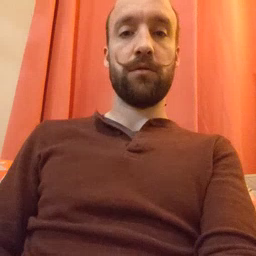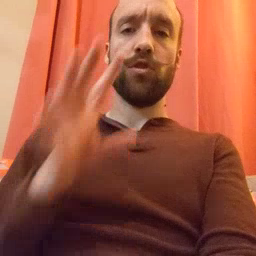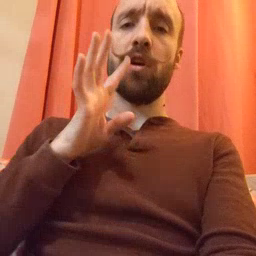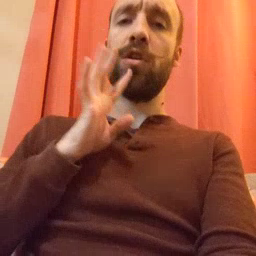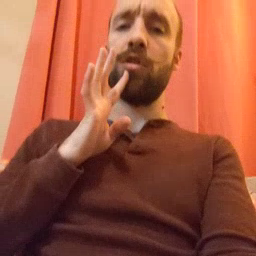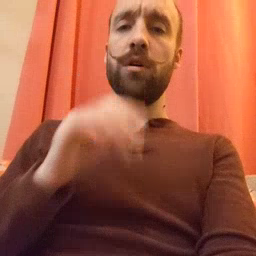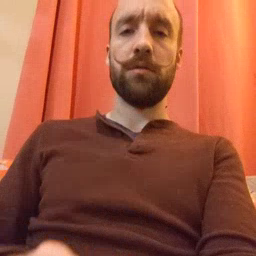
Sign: talk